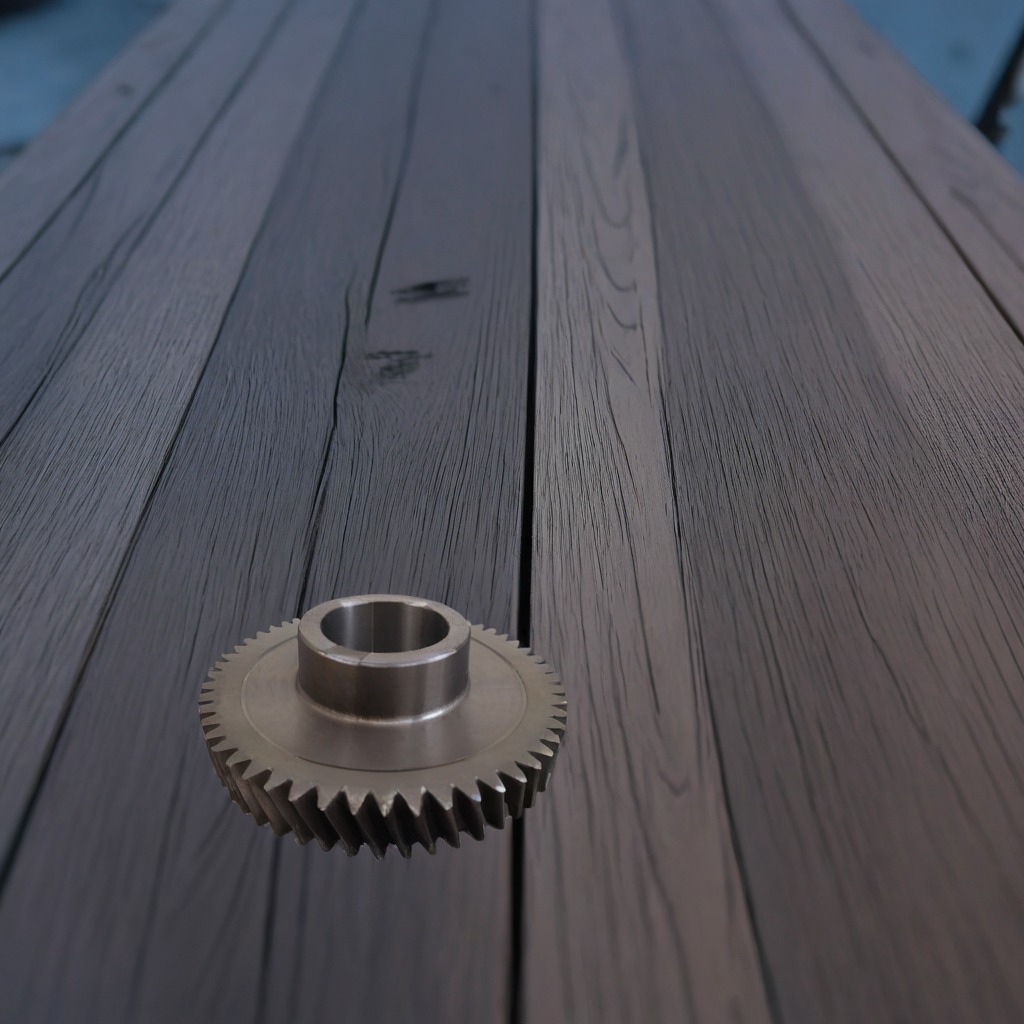
A steel gear with teeth is lying on a table in a small garage at twilight.